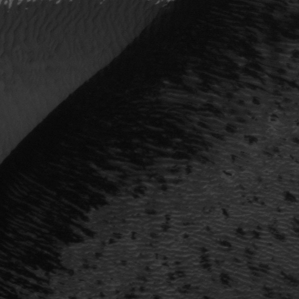
Label: frost